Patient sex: M
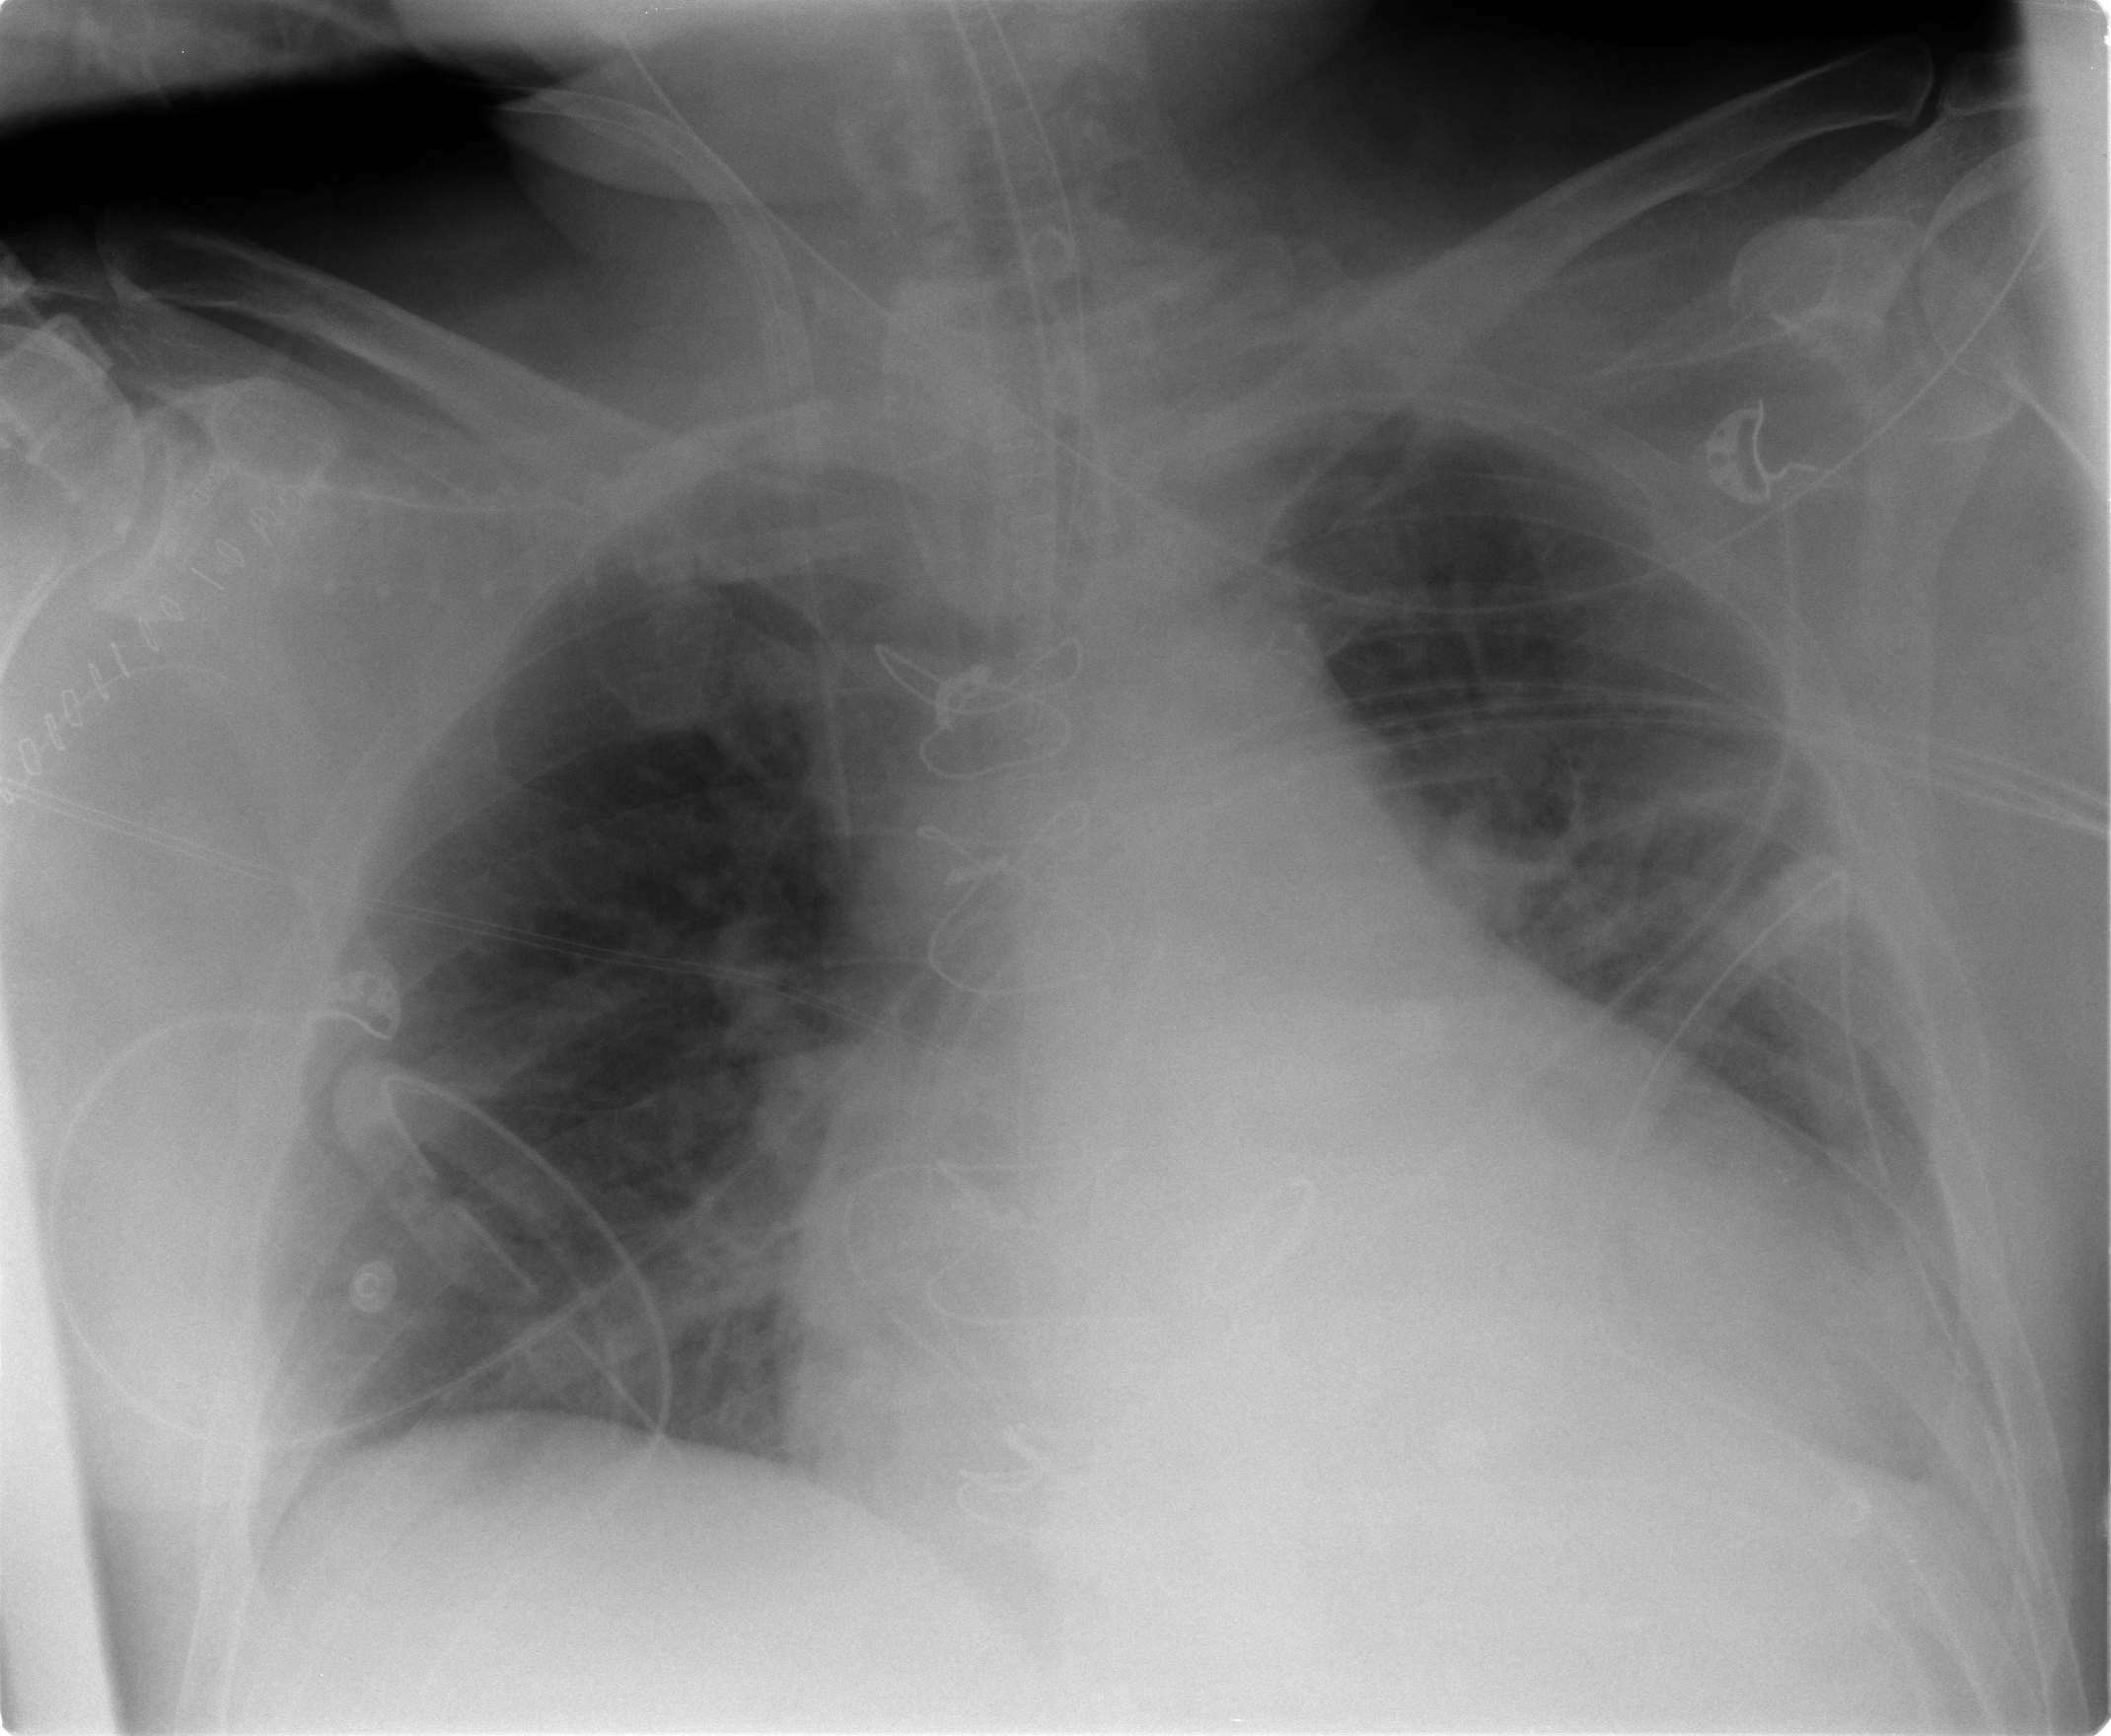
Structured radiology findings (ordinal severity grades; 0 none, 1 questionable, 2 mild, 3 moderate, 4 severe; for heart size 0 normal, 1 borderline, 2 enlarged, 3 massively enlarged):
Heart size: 2
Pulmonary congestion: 2
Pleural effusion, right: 1
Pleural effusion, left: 1
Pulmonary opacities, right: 0
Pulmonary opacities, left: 0
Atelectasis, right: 1
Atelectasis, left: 1